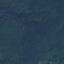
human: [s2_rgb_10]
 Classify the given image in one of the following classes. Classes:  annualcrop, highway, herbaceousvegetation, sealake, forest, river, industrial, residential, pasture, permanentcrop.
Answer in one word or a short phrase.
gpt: Forest